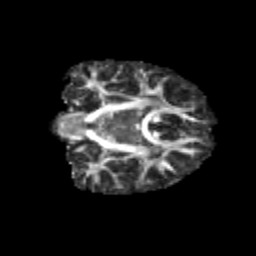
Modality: FA
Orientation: coronal
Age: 10
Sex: male
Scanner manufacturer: siemens
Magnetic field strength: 3 T
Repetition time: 3.8 s
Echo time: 0.07 s